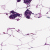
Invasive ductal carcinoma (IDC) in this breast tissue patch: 0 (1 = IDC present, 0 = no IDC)